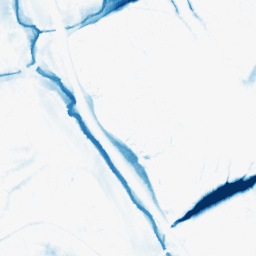
Category: morphological
Decomposition family: morphological_ellipse
Decomposition parameters: operation: closing
width: 30
height: 20
Upsampling method: sinc_blackman
Upsampling parameters: scale: 4
kernel_size: 16
Upsampling scale: 4